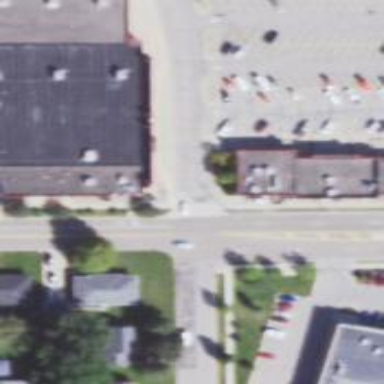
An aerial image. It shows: Unclassified road with separate sidewalk.